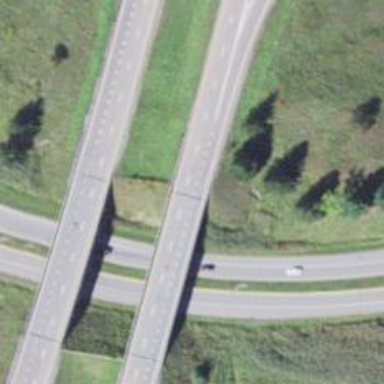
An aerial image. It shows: Viaduct bridge over motorway with asphalt surface.